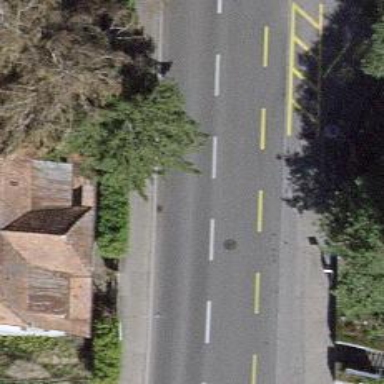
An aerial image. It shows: Bus stop with designated stop position for public transport.